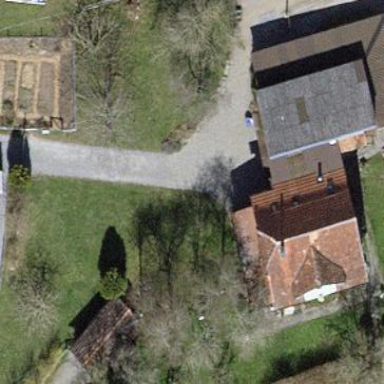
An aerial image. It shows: Farmyard area.